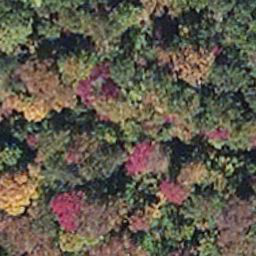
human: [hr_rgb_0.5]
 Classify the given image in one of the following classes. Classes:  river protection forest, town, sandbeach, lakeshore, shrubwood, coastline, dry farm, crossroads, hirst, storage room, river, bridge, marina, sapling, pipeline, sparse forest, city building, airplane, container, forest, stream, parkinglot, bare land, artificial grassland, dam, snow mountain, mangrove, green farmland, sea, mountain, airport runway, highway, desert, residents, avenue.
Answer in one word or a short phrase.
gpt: mangrove